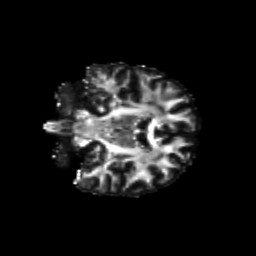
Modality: FA
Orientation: coronal
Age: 27
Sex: female
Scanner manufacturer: siemens
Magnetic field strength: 3 T
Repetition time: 8.6 s
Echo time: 0.095 s